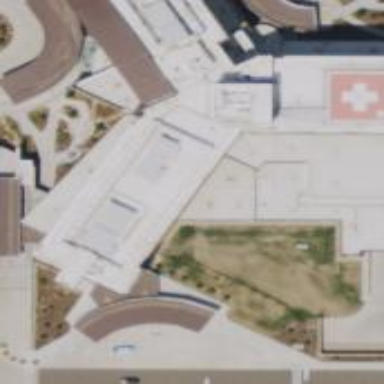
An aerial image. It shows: Healthcare facility identified as hospital.